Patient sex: M
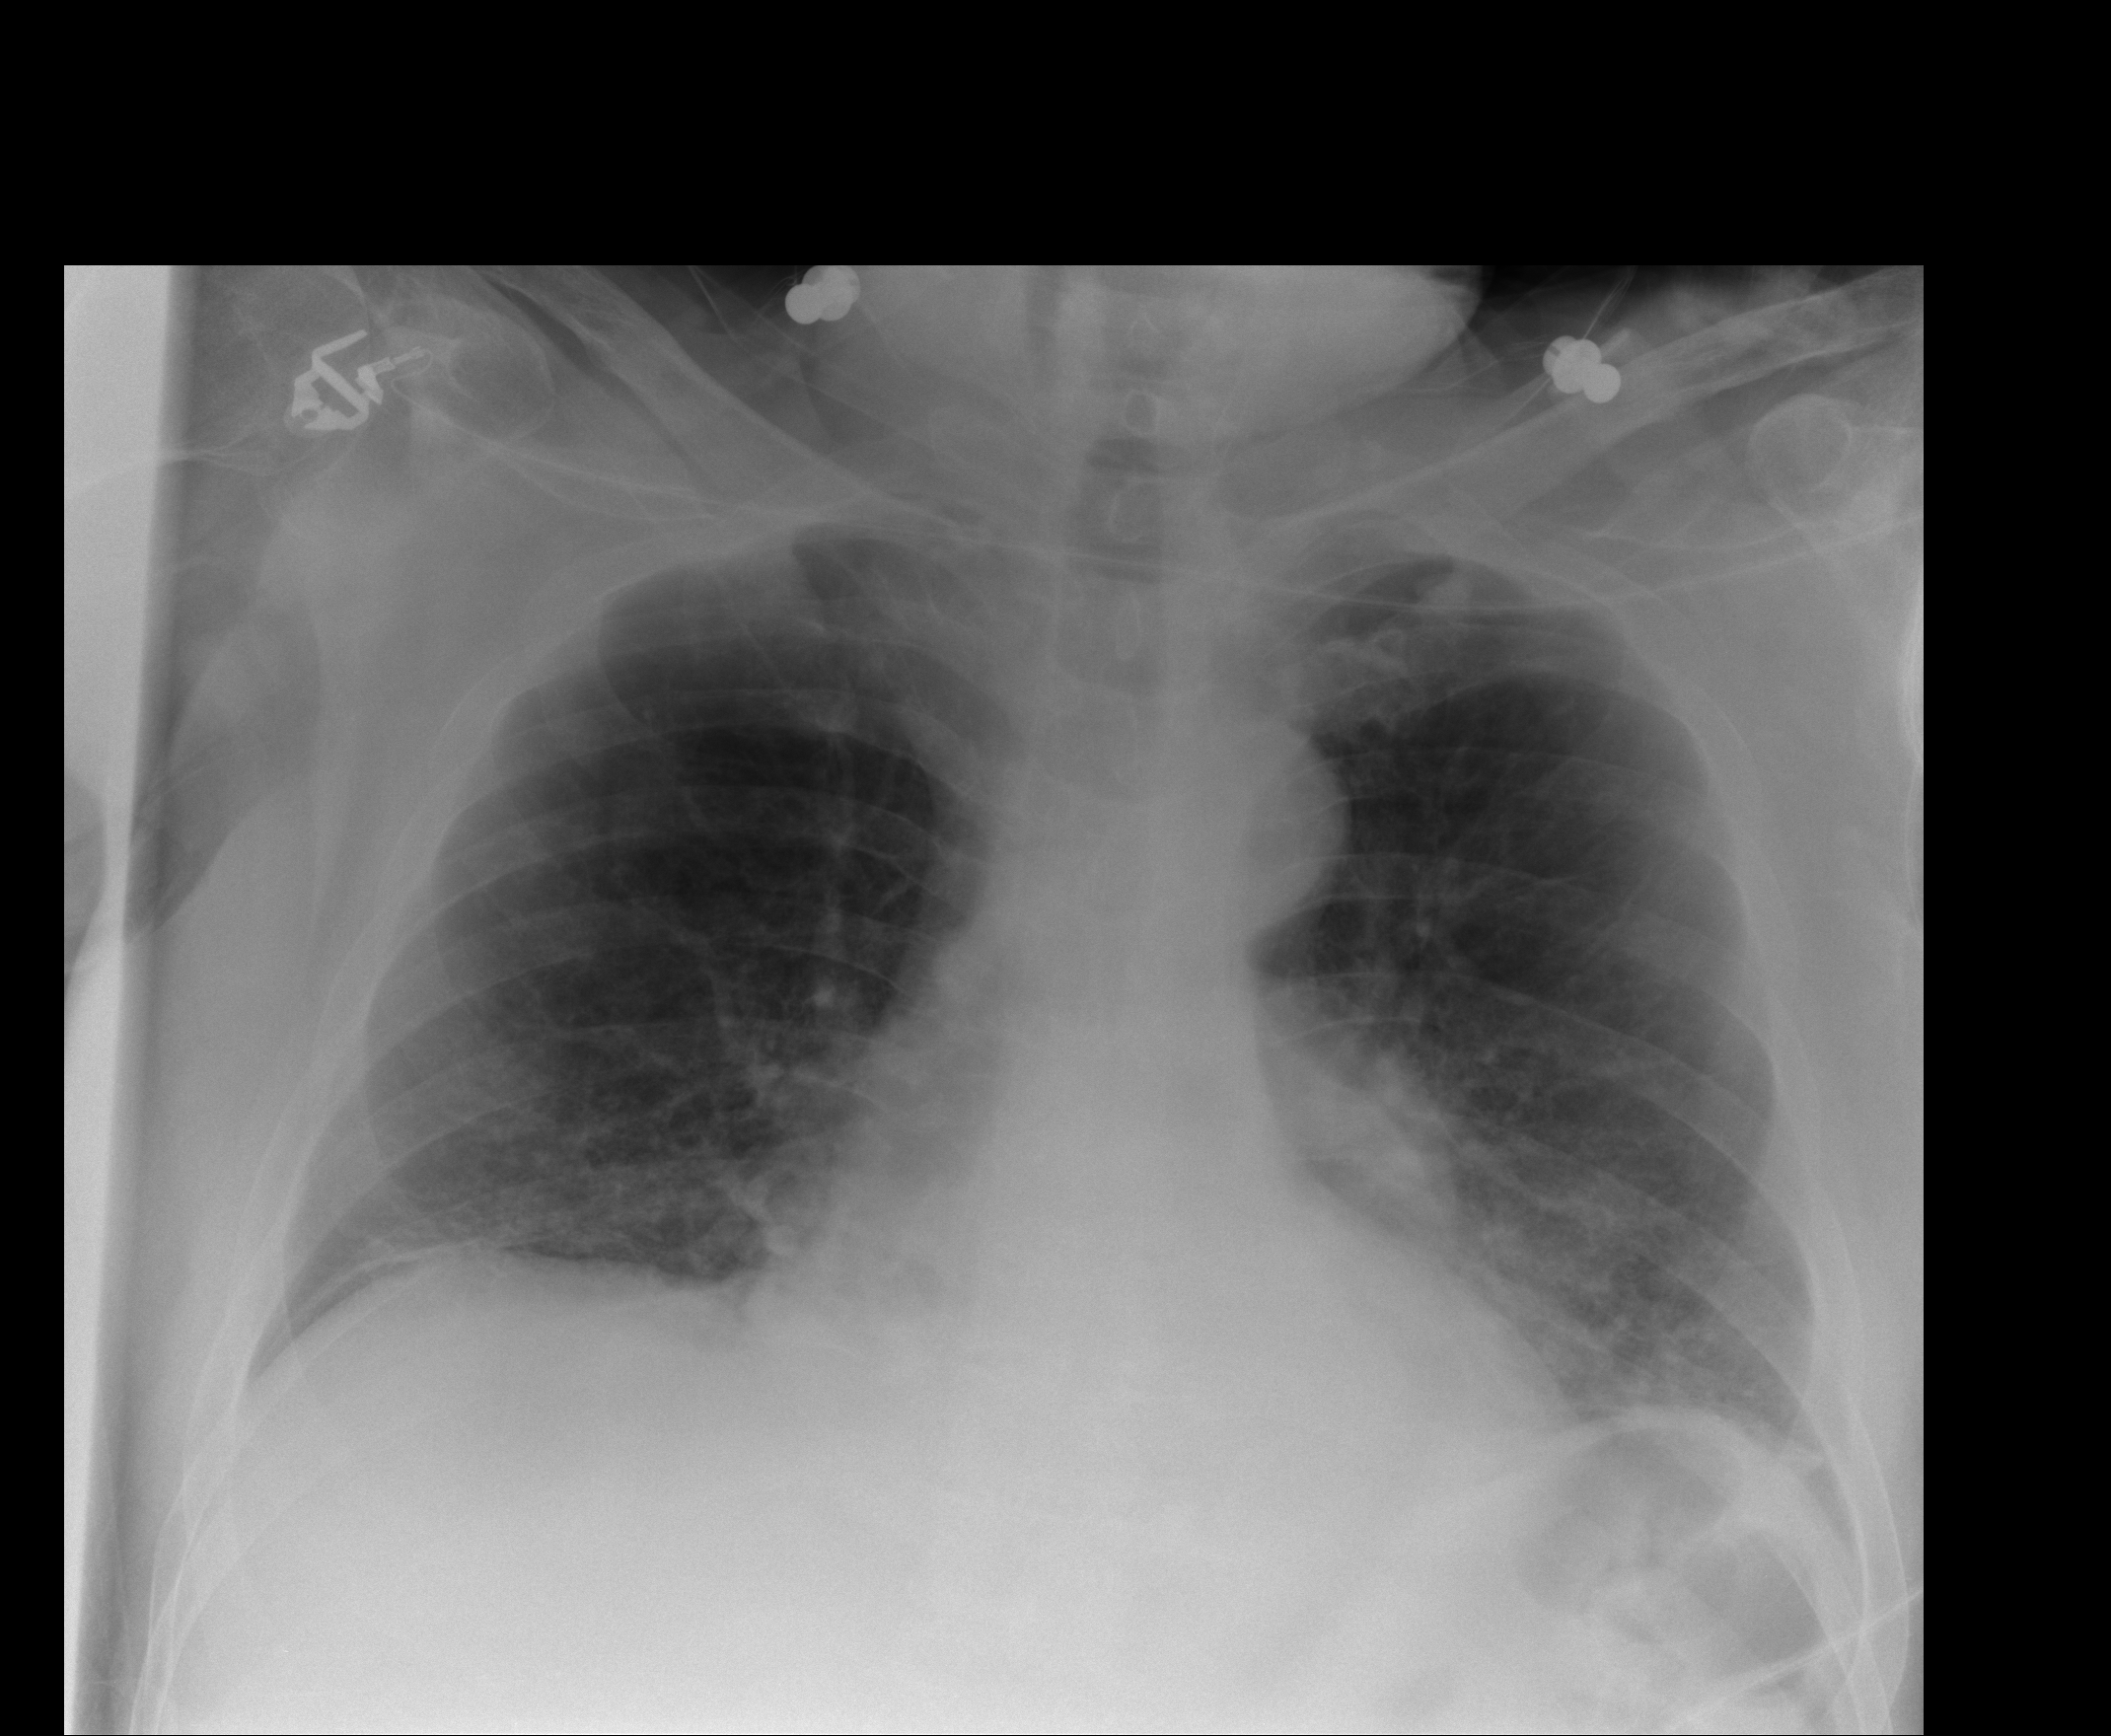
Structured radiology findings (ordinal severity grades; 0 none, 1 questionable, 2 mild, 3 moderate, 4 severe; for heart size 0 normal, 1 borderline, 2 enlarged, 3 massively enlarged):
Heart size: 0
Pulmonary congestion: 1
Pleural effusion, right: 0
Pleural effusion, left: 1
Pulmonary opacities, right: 0
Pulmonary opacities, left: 0
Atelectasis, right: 2
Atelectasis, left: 2